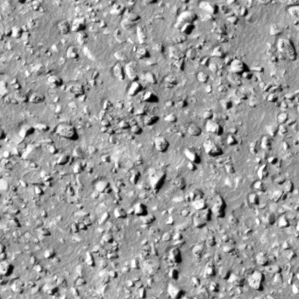
Label: non_frost